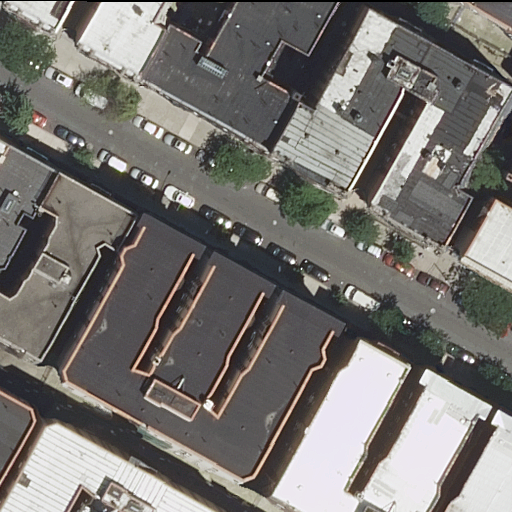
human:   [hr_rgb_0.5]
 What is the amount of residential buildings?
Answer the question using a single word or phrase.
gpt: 13

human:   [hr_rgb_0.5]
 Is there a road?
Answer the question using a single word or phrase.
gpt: yes

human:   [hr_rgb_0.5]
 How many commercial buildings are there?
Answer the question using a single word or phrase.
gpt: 0

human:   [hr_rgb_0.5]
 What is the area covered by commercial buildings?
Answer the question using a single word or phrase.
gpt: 0m2

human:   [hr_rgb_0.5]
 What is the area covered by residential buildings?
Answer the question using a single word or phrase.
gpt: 4303m2

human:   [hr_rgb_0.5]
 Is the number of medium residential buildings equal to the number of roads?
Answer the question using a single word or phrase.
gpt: no

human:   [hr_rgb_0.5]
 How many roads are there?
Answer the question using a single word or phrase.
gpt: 1

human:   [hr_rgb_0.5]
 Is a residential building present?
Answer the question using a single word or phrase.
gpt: yes

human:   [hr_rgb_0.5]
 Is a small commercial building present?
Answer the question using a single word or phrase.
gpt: no

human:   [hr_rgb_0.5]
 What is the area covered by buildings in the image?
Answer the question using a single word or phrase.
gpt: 4303m2

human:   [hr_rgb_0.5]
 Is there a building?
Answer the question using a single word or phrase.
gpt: yes

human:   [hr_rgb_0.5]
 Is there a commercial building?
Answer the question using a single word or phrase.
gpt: no

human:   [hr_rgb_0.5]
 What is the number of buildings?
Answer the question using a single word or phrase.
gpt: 13

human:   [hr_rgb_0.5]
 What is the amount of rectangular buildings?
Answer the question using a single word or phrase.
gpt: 6

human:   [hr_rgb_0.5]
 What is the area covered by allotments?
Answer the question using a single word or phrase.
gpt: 0m2

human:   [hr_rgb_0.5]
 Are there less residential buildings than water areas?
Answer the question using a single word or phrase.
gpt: no

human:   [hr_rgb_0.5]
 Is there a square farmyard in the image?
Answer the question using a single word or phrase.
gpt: no

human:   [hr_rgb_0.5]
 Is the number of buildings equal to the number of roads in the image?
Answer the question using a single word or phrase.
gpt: no

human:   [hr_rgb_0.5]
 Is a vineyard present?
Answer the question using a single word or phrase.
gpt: no

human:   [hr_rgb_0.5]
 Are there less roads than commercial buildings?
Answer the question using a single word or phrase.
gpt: no

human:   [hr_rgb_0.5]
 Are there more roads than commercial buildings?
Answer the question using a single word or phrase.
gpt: yes

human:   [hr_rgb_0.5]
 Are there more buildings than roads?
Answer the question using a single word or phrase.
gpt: yes

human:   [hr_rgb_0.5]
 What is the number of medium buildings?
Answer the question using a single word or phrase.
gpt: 4

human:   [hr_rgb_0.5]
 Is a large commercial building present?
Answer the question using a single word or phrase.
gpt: no

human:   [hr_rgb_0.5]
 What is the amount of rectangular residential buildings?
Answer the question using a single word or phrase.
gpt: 6

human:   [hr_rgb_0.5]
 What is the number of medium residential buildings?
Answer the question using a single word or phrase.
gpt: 4

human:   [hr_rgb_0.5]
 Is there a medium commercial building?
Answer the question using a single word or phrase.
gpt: no

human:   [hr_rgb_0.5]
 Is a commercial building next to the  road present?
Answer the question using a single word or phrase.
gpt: no

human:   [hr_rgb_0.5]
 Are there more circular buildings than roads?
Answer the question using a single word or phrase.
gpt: no

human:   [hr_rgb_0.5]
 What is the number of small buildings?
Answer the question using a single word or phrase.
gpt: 6

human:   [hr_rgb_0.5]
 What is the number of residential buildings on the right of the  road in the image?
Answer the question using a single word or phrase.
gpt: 5

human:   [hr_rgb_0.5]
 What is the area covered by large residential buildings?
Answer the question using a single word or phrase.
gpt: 3046m2

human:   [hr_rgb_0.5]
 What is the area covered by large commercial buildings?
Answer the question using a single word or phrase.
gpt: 0m2

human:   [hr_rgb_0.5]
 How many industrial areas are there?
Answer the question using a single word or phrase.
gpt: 0

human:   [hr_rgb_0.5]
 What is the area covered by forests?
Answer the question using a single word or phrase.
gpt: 0m2

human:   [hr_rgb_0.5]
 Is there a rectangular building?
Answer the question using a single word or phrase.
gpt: yes

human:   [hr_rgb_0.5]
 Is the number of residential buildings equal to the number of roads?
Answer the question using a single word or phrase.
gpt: no

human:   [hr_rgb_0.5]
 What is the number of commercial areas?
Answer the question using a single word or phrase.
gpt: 0

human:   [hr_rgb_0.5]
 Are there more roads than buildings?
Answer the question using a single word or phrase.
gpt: no

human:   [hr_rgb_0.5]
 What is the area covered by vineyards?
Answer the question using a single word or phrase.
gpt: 0m2

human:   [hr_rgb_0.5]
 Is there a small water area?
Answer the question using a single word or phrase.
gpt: no

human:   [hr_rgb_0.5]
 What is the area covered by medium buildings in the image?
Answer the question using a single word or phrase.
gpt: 1136m2

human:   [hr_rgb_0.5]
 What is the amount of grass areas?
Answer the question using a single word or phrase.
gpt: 0

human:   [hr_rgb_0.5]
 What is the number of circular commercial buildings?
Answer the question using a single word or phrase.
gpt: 0

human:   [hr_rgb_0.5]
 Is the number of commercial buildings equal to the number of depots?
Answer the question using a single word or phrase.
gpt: yes

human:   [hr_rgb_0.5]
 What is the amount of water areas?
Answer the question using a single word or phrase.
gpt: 0

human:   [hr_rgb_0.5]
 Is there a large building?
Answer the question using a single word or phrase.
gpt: yes

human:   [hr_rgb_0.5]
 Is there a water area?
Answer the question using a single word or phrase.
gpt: no

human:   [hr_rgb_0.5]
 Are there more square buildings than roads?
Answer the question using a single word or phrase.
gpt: no

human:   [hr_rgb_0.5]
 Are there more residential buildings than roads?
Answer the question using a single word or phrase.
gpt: yes

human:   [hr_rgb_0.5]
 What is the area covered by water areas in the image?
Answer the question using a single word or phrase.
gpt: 0m2

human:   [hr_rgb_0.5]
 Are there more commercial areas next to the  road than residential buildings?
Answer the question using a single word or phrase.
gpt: no

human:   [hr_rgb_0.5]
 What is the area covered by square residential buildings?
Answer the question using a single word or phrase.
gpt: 0m2

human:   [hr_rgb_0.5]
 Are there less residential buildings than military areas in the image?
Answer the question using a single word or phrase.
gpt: no

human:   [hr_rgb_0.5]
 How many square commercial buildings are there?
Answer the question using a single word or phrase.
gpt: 0

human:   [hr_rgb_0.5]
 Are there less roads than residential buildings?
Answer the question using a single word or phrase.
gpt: yes

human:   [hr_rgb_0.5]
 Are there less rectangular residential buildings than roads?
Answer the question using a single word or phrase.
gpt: no

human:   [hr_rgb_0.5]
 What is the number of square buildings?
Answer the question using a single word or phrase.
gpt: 0

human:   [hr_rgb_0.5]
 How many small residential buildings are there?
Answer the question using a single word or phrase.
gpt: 6

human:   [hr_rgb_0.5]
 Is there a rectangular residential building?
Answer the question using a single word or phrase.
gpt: yes

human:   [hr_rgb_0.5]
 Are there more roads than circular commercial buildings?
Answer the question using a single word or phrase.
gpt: yes

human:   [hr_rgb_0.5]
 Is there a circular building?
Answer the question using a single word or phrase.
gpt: no

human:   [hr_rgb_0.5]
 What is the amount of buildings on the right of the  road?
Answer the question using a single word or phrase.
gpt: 5

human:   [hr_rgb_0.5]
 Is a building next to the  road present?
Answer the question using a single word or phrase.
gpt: yes